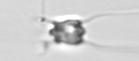
Label: Chaetoceros_didymus